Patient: sex M, age 65
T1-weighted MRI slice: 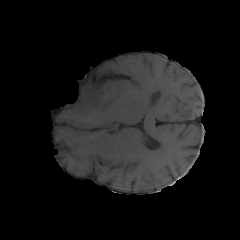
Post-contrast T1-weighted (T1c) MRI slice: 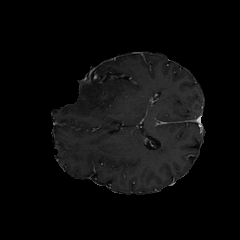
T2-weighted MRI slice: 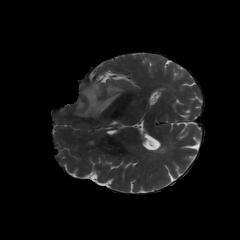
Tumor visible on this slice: yes
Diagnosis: Glioblastoma, IDH-wildtype
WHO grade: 4